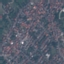
Land use / land cover: Residential